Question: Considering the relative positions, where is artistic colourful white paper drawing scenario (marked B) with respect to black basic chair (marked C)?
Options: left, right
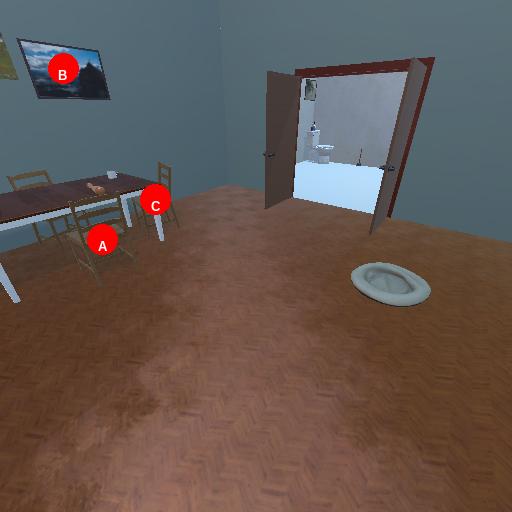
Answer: left